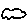
Label: cloud